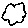
Label: cloud